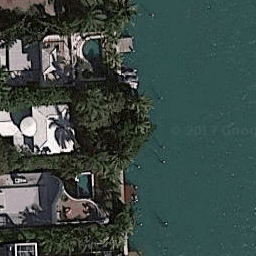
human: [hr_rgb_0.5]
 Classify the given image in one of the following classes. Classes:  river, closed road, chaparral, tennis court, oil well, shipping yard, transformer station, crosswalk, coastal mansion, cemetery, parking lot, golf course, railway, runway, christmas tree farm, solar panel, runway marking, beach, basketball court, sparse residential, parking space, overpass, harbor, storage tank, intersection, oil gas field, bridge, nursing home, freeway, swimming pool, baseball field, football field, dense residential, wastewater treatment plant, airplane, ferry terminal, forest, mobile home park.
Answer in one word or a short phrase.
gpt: coastal mansion